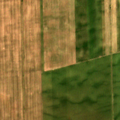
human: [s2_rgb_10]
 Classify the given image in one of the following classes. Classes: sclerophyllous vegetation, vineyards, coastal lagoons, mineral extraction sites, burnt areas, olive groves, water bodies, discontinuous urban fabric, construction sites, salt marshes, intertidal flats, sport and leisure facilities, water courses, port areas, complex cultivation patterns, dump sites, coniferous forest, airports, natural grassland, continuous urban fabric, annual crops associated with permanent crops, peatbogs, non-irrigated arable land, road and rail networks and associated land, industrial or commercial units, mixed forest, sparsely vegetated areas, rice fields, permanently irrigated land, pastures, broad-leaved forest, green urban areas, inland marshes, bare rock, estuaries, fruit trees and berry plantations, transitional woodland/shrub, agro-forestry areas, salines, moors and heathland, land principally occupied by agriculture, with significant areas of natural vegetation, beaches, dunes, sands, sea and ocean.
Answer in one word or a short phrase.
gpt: non-irrigated arable land